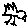
Label: bird